Field crop: tomato
Growth stage: 2
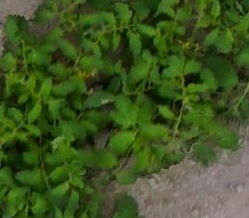
Species: tomato